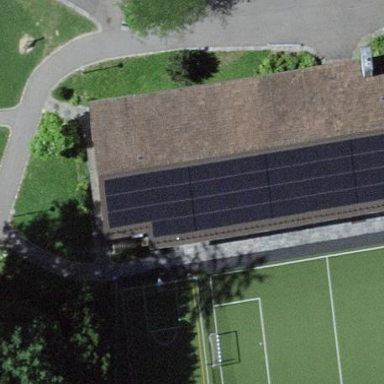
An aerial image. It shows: Solar power generator with photovoltaic panels.